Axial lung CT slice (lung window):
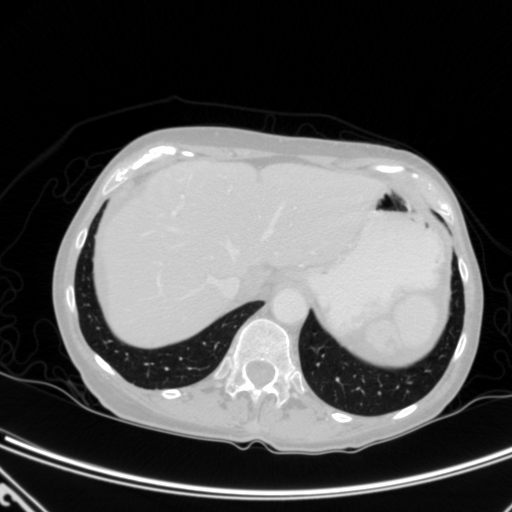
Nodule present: no